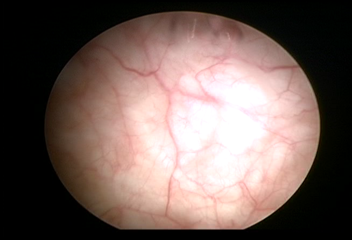
Modality: WLC
Class: Normal mucosa
Bladder cancer association: No